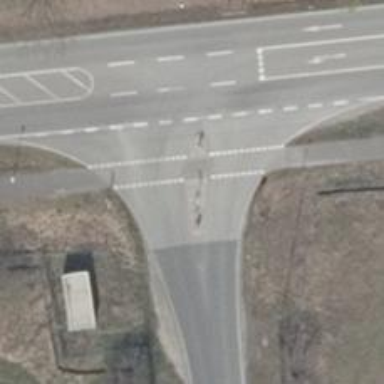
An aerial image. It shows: Road with "give way" sign.